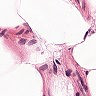
Metastatic tissue present: no